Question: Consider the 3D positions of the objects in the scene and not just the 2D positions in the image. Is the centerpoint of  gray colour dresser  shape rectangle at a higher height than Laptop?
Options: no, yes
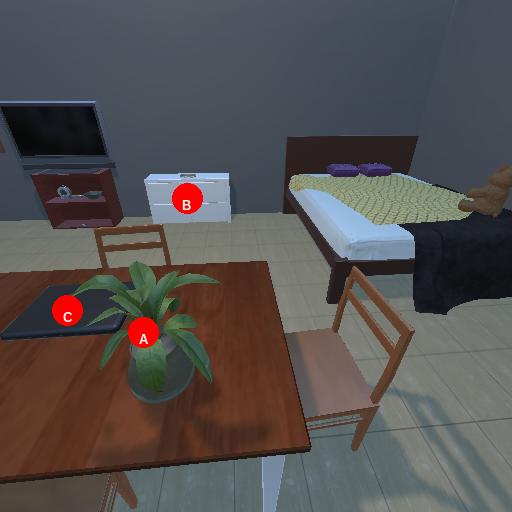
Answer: no